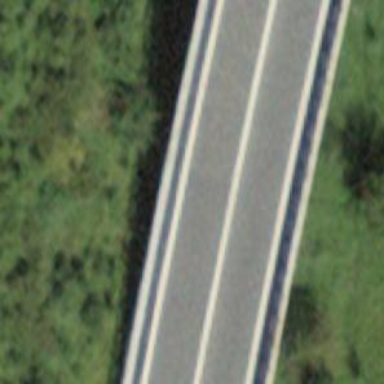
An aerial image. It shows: Motorway bridge with asphalt surface.